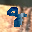
Label: 8